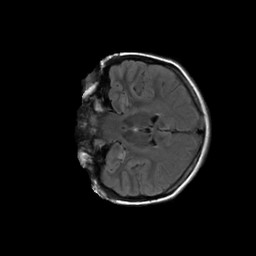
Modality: FLAIR
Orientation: coronal
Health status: ill
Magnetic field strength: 3 T